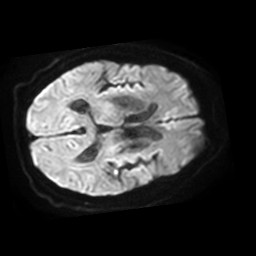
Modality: TRACE
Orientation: axial
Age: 57
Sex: male
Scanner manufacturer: philips
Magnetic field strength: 3 T
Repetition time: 4.287 s
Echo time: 0.07429 s